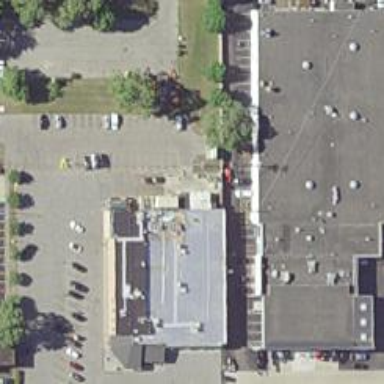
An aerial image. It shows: Retail building.